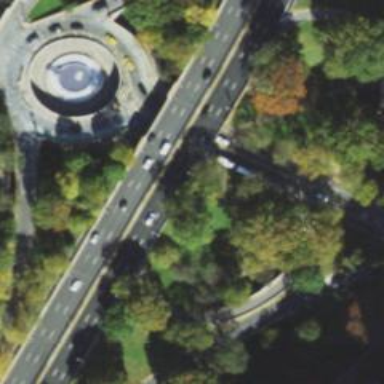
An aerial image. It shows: Asphalt bridge over motorway.